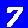
Digit: 7